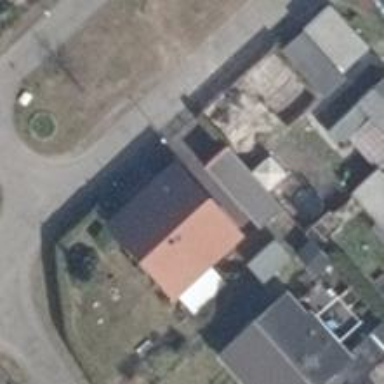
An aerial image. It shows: Gabled house with grey roof.